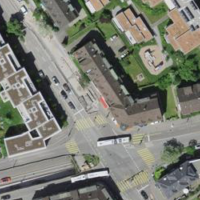
EUNIS habitat code: 55
Species observed at this site:
Asplenium ruta-muraria